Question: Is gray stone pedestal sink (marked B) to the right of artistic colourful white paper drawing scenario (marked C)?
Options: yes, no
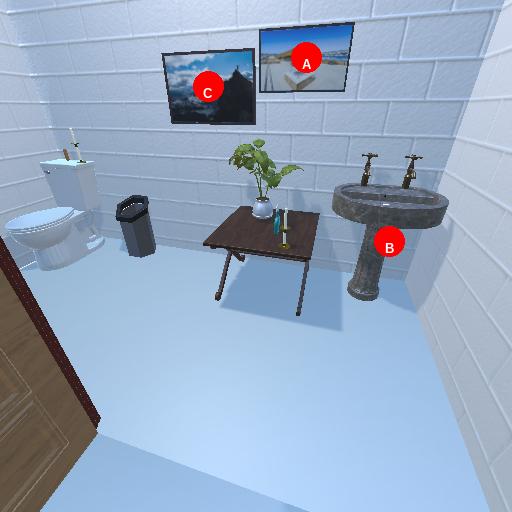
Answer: yes